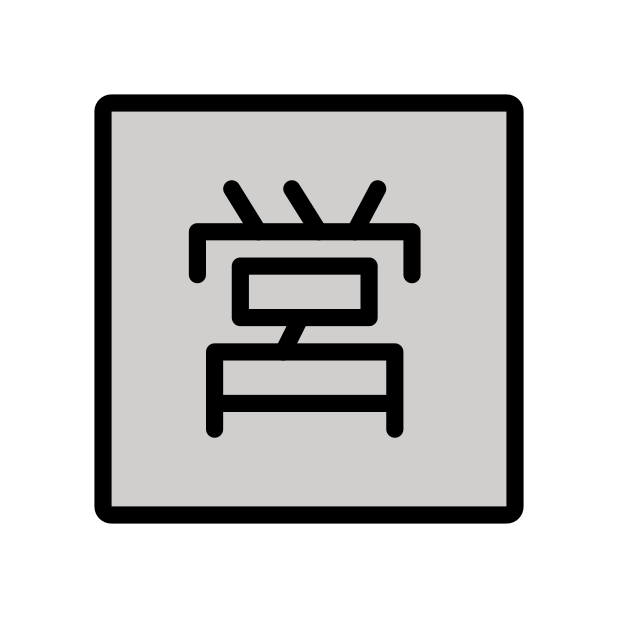
Japanese “open for business” button